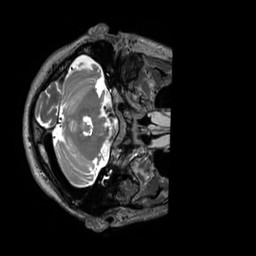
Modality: T2w
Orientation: axial
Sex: male
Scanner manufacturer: siemens
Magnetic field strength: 3 T
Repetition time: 3.2 s
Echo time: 0.409 s